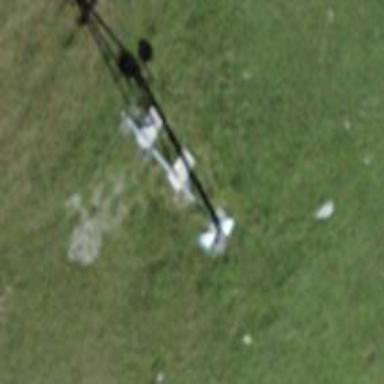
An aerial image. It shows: Pylon used for aerialway.